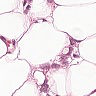
Metastatic tissue present: yes